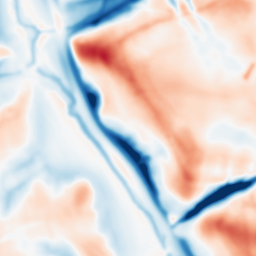
Category: multiscale
Decomposition family: dog_multiscale
Decomposition parameters: sigma_ratio: 1.4
n_scales: 6
base_sigma: 2
Upsampling method: quintic
Upsampling parameters: scale: 4
Upsampling scale: 4